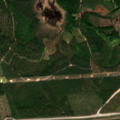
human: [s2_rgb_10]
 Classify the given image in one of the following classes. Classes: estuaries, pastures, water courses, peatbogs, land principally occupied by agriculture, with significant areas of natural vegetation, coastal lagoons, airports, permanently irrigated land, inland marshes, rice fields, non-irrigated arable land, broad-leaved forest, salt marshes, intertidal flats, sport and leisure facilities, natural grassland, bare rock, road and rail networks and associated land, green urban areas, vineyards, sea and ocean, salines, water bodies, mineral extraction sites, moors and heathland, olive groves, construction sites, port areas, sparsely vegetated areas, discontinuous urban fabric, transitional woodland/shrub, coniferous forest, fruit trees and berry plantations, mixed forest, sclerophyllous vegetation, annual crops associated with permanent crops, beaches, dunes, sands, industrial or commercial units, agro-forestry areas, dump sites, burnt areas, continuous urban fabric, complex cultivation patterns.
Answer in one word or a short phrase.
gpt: coniferous forest, transitional woodland/shrub